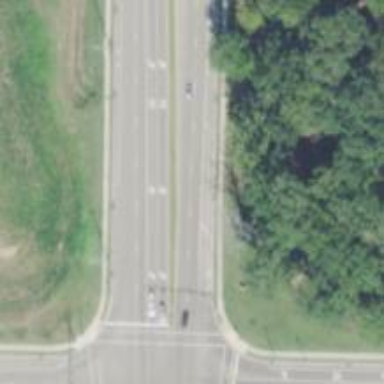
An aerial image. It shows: Dual carriageway secondary road with asphalt surface.